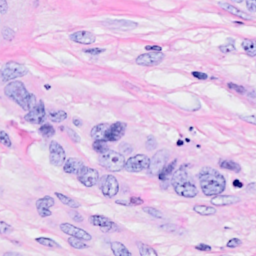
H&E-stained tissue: Breast